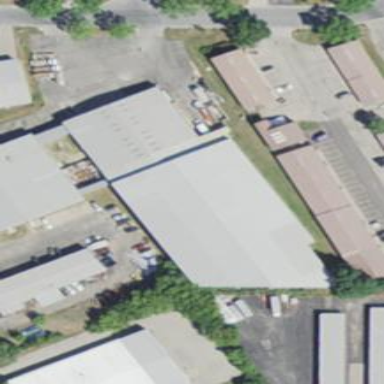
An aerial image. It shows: Commercial building.